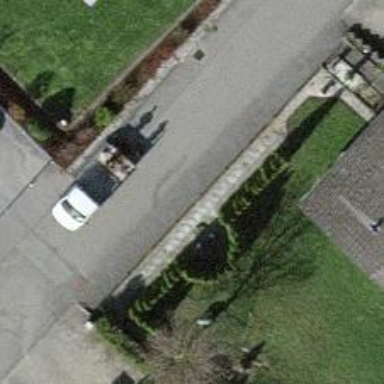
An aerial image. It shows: Minor distribution substation with street cabinet. It is power utility structure.